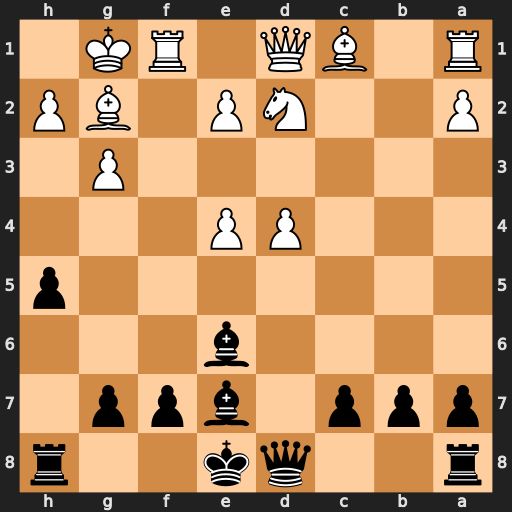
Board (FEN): r2qk2r/ppp1bpp1/4b3/7p/3PP3/6P1/P2NP1BP/R1BQ1RK1
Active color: b
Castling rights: kq
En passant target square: -
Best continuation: Qxd4+ e3 Qxa1